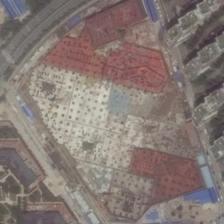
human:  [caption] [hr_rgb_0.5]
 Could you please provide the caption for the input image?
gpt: there are many different buildings with different color in the industrial region .

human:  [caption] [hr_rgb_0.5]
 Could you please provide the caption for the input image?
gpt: some buildings are in an industrial area .

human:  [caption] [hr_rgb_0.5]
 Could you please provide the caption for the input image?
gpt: some buildings are in an industrial area .

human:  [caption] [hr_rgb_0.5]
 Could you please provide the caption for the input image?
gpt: there are many different buildings with different color in the industrial region .

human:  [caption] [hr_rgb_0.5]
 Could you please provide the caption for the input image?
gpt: some buildings are in an industrial area .